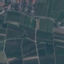
Land use / land cover: PermanentCrop